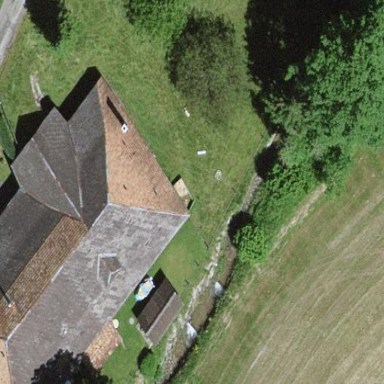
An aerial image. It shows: Farm building.